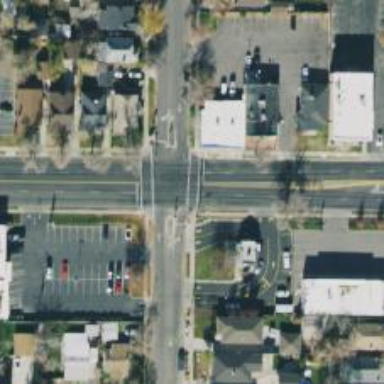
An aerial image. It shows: Crossing with marked lines on the road.